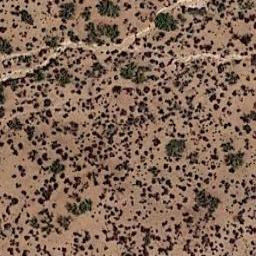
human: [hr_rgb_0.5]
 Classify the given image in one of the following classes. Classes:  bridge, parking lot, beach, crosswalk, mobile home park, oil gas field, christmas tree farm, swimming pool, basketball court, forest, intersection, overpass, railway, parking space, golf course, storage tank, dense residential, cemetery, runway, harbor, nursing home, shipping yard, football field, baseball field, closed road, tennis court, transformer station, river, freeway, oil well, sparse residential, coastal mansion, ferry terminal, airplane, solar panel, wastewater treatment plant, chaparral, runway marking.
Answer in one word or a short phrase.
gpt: chaparral